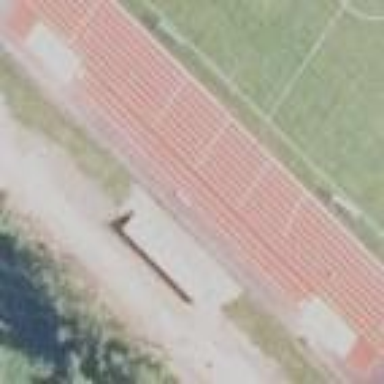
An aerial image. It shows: Long jump pitch for sports and leisure activities.